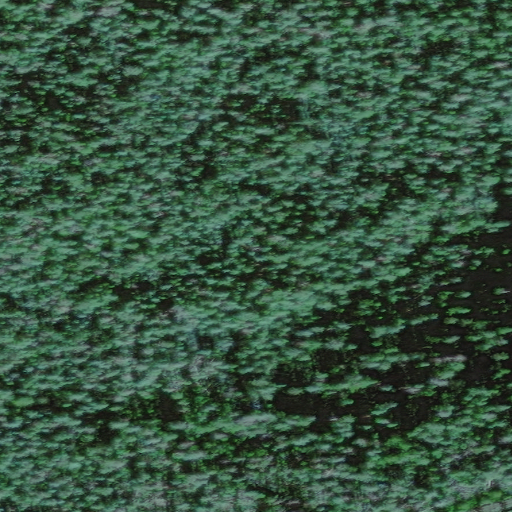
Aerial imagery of cape in Alaska named Cape Empinado containing only unknown